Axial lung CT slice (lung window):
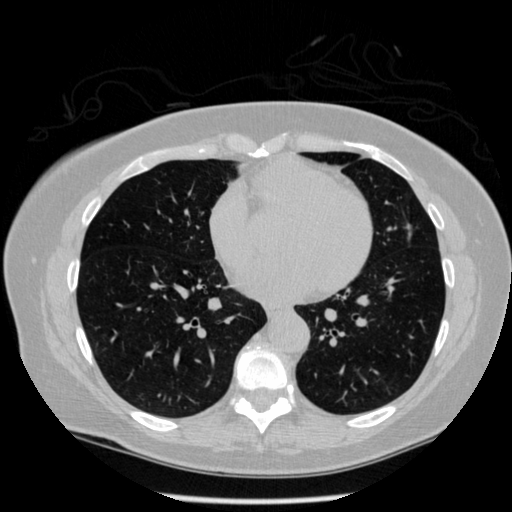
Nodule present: no